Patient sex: M
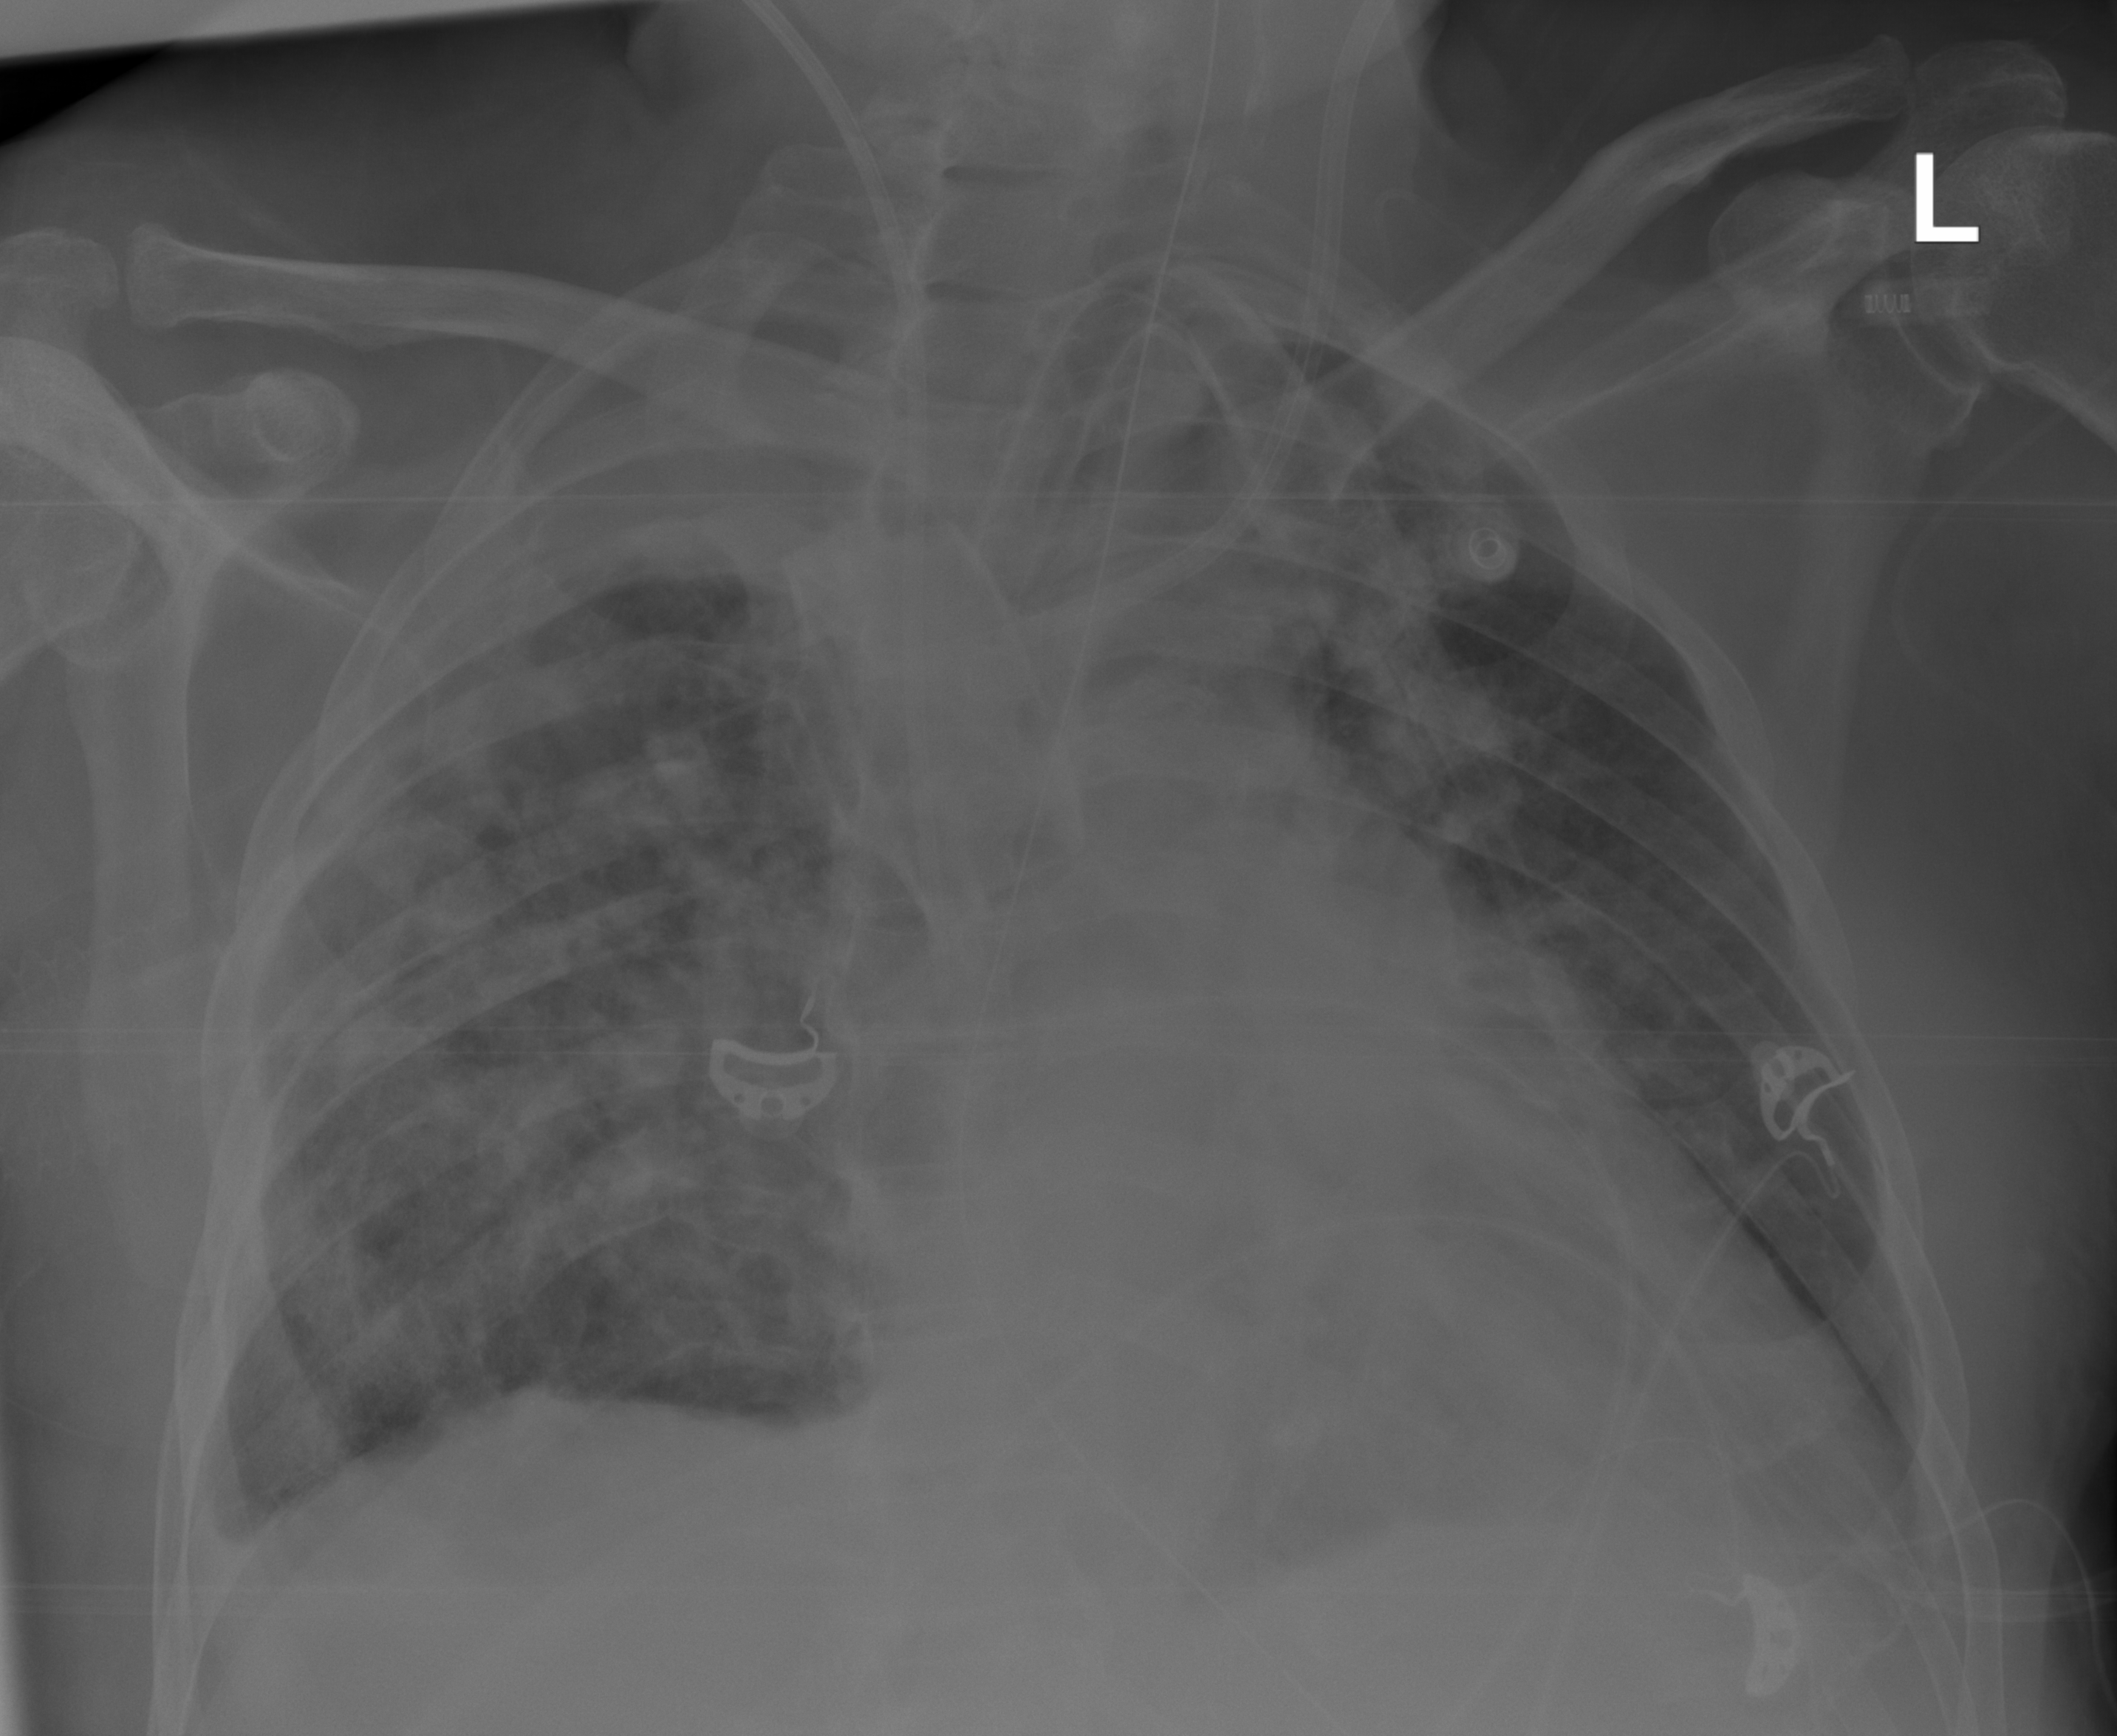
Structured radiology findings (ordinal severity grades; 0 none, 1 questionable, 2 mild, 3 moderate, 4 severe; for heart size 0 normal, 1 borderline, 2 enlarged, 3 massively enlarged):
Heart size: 2
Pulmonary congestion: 3
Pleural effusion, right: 1
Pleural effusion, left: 1
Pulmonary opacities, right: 2
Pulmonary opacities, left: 2
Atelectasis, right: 3
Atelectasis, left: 2